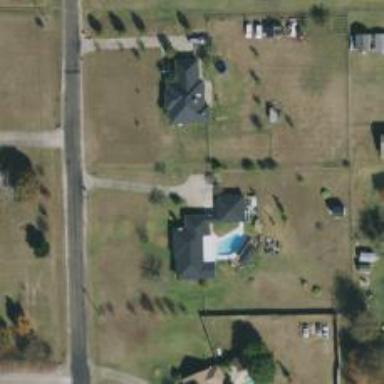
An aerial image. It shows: Driveway.